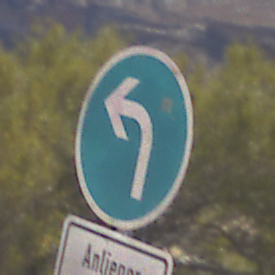
Verkehrszeichen: VorgeschriebeneFahrtrichtungLinks
Zusatzzeichen unten: PersonengruppenFrei2
Umgebung: Outdoor, Nature
Tageszeit: Midday
Wetter: Clear
Licht: Natural
Jahreszeit: NotSpecified
Kontrast: HighContrast